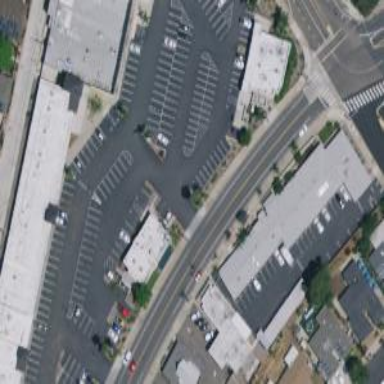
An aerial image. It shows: Commercial retail building.